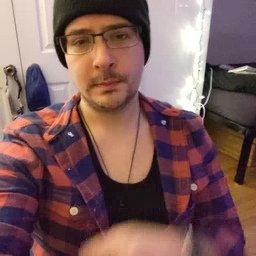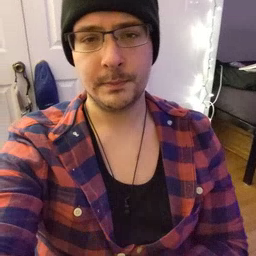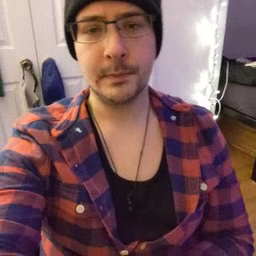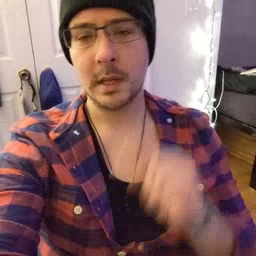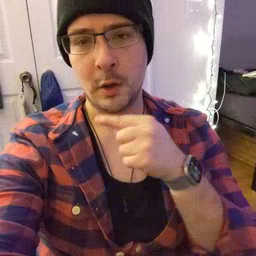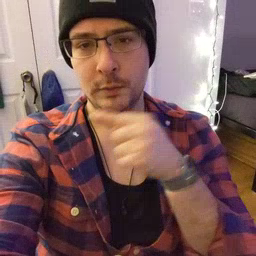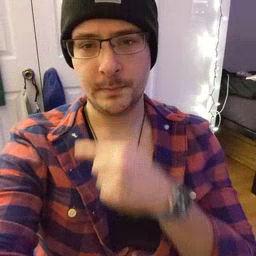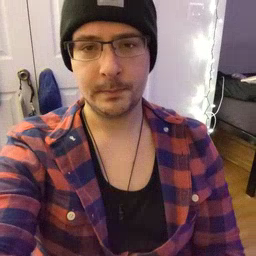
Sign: carrot